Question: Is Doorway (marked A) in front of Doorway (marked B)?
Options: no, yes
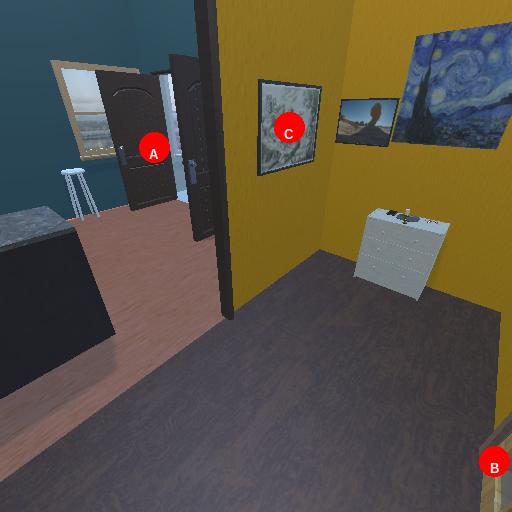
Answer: no